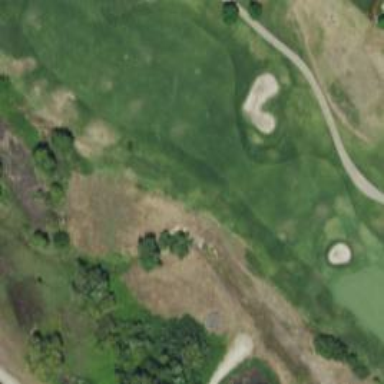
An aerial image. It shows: Picturesque scene of golf course with lateral water hazard.